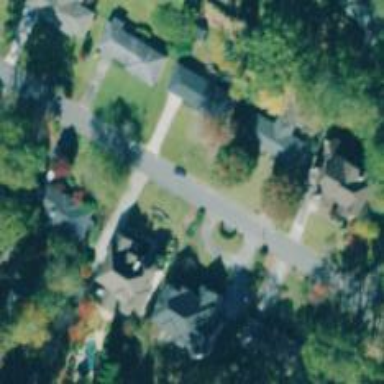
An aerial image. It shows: Residential road.